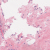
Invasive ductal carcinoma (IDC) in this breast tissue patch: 0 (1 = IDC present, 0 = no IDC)